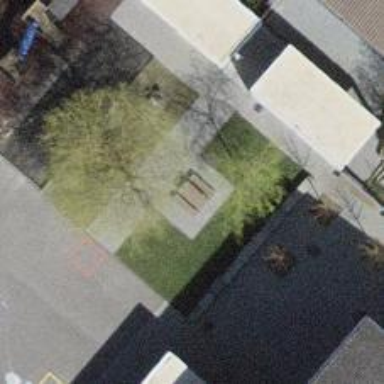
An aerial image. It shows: Picnic table located in leisure land area.